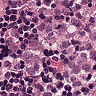
Metastatic tissue present: yes